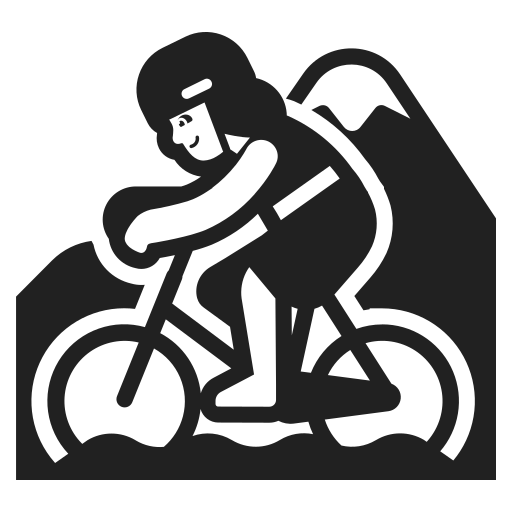
woman mountain biking high contrast default